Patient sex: F
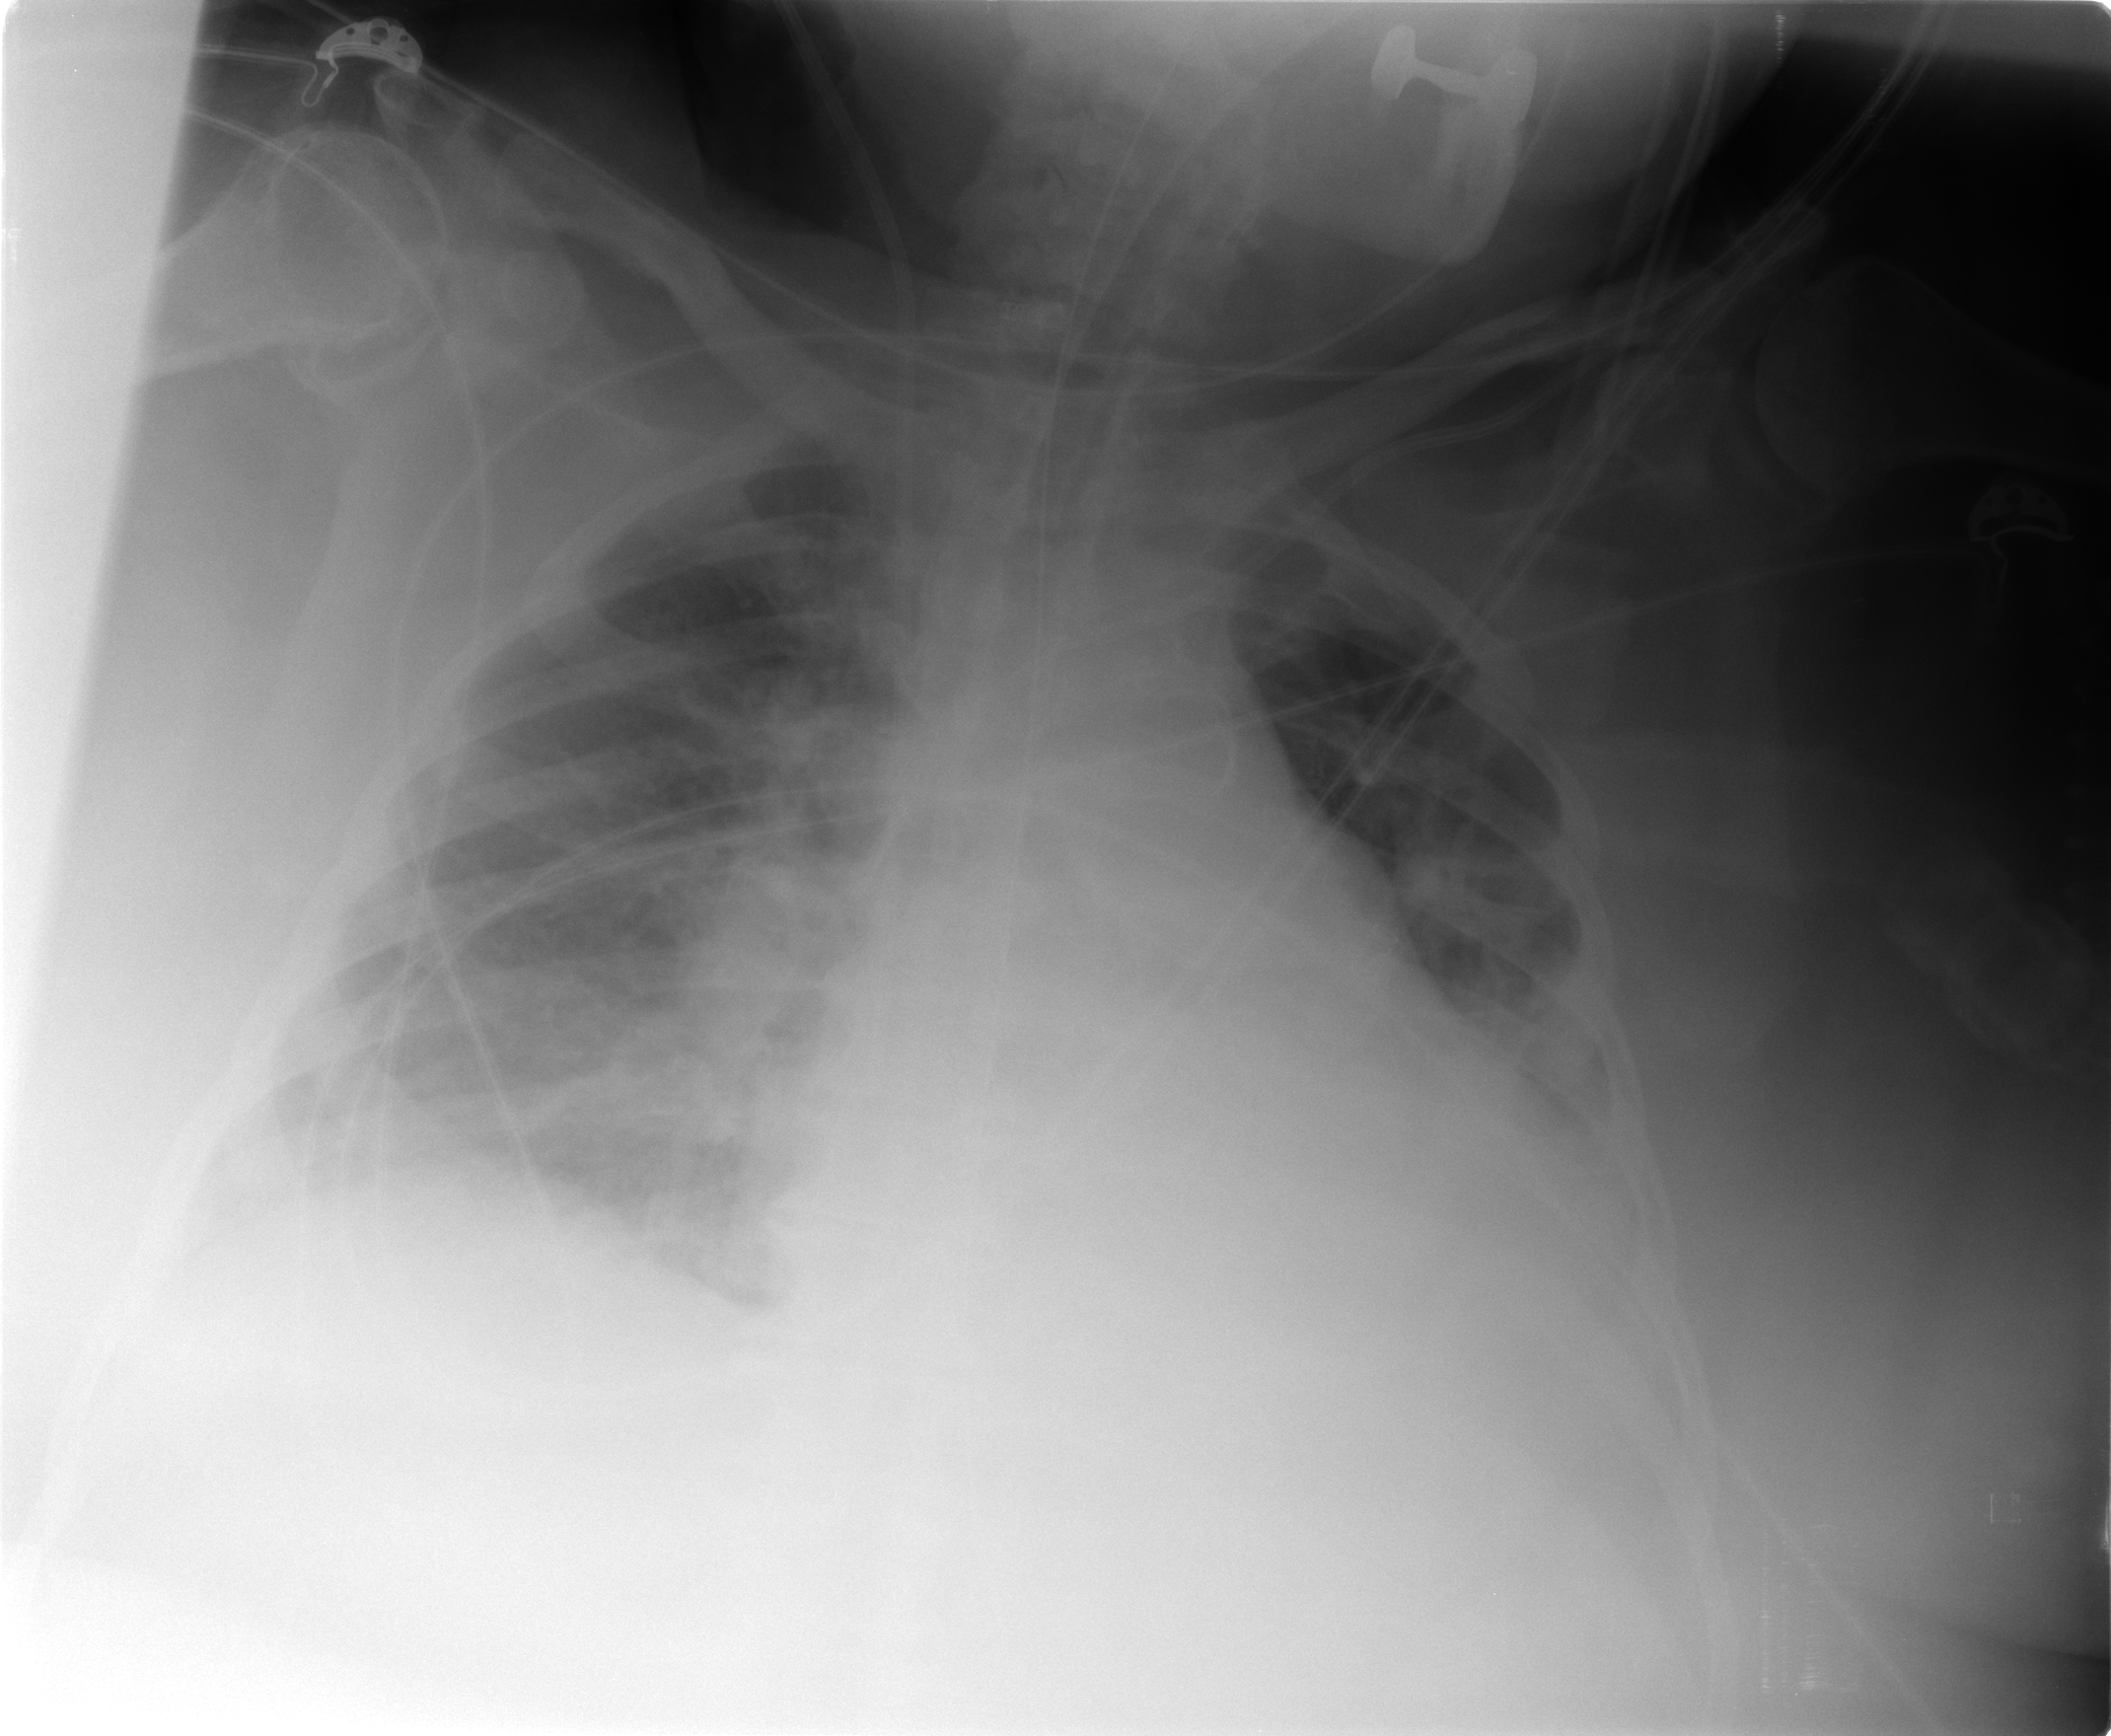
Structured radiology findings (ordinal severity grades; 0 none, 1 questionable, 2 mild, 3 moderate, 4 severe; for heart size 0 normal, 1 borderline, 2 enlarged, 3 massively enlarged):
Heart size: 2
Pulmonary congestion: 3
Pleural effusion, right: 2
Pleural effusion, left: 3
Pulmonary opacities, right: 2
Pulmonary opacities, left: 2
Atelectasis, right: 2
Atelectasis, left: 3